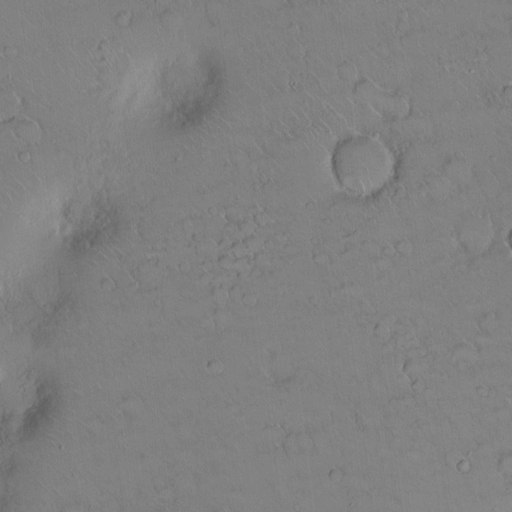
Classes present: Background, Cone